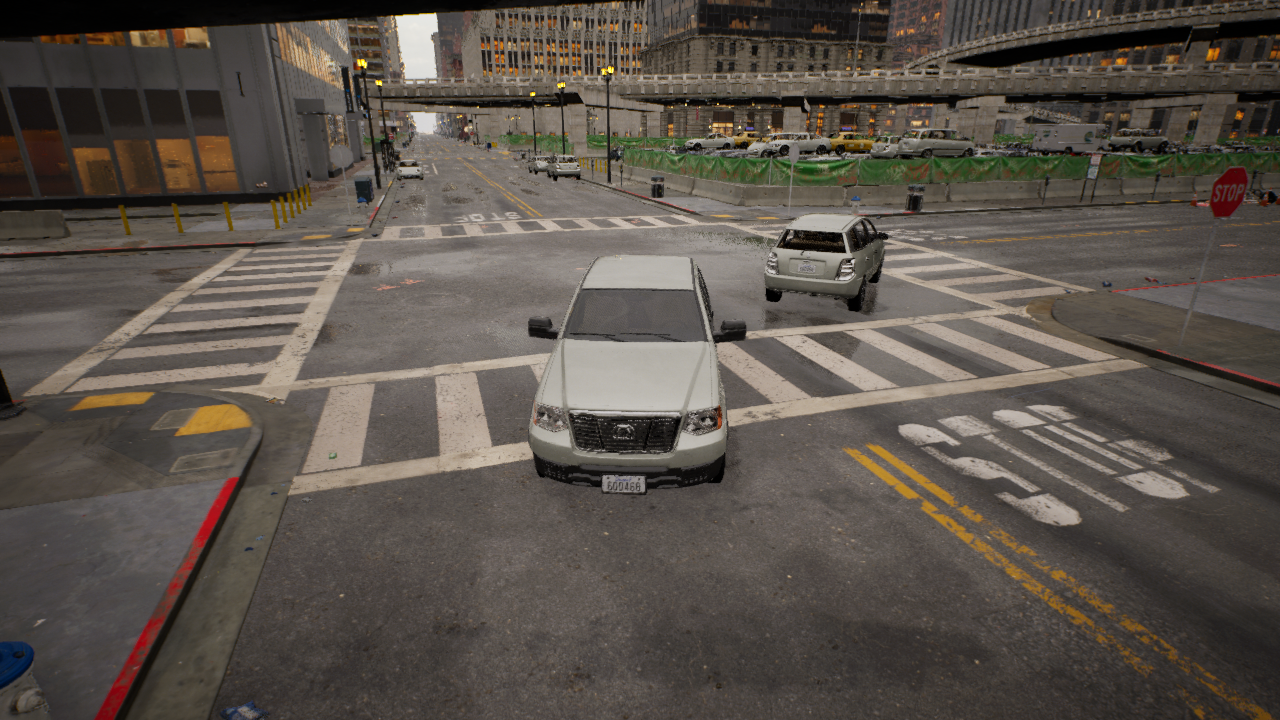
Venue: intersection
Lighting: golden hour
Vehicle rig: pickup